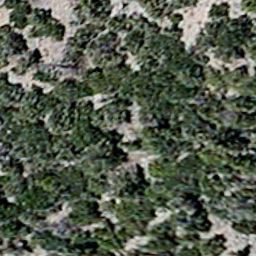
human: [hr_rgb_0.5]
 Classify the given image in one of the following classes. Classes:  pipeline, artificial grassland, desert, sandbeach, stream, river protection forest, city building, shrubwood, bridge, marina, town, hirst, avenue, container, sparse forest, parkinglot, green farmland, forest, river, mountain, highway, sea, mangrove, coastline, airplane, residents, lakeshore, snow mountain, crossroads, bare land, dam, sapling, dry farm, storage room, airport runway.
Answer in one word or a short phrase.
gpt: sparse forest